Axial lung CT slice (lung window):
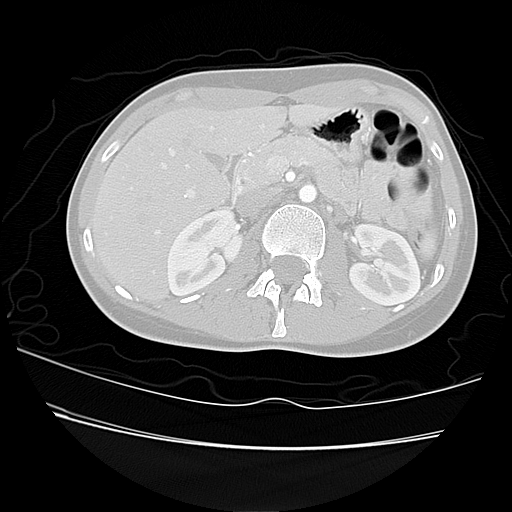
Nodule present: no